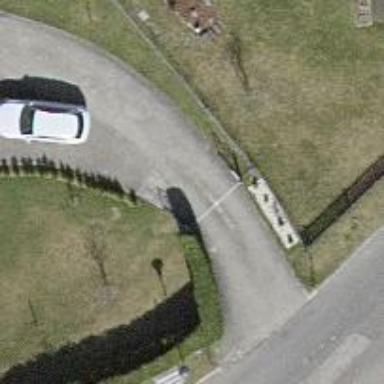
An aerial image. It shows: Gate.